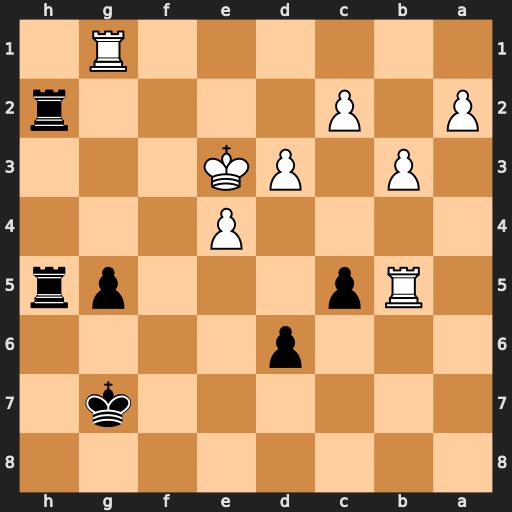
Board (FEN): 8/6k1/3p4/1Rp3pr/4P3/1P1PK3/P1P4r/6R1
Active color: b
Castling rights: -
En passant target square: -
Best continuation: R5h3+ Rg3 Rxg3#